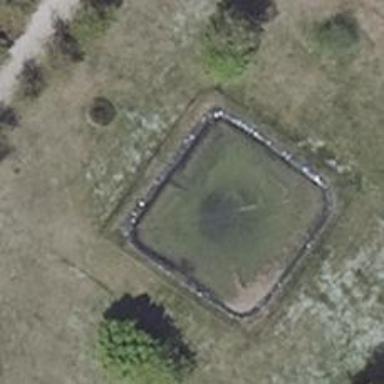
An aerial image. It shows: Emergency fire water pond.